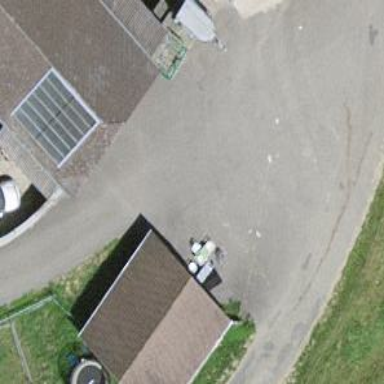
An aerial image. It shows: Shed.